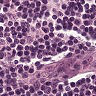
Metastatic tissue present: no